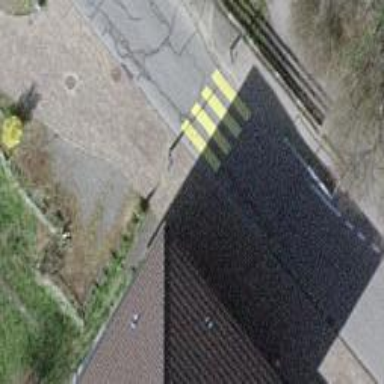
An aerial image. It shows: Uncontrolled zebra crossing on the road.